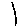
Label: line